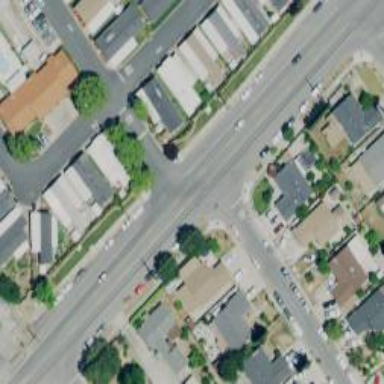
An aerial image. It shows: Secondary road with separate sidewalk.